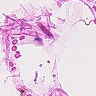
Metastatic tissue present: no